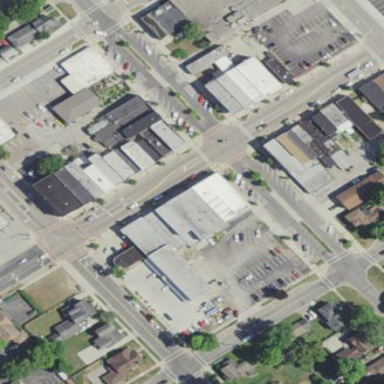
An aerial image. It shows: Retail building.